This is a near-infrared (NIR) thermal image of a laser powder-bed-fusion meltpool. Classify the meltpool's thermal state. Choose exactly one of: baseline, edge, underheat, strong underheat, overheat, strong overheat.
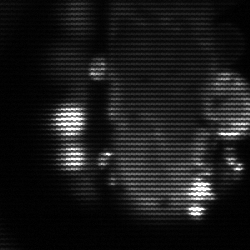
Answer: strong underheat